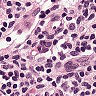
Metastatic tissue present: no